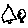
Label: tree